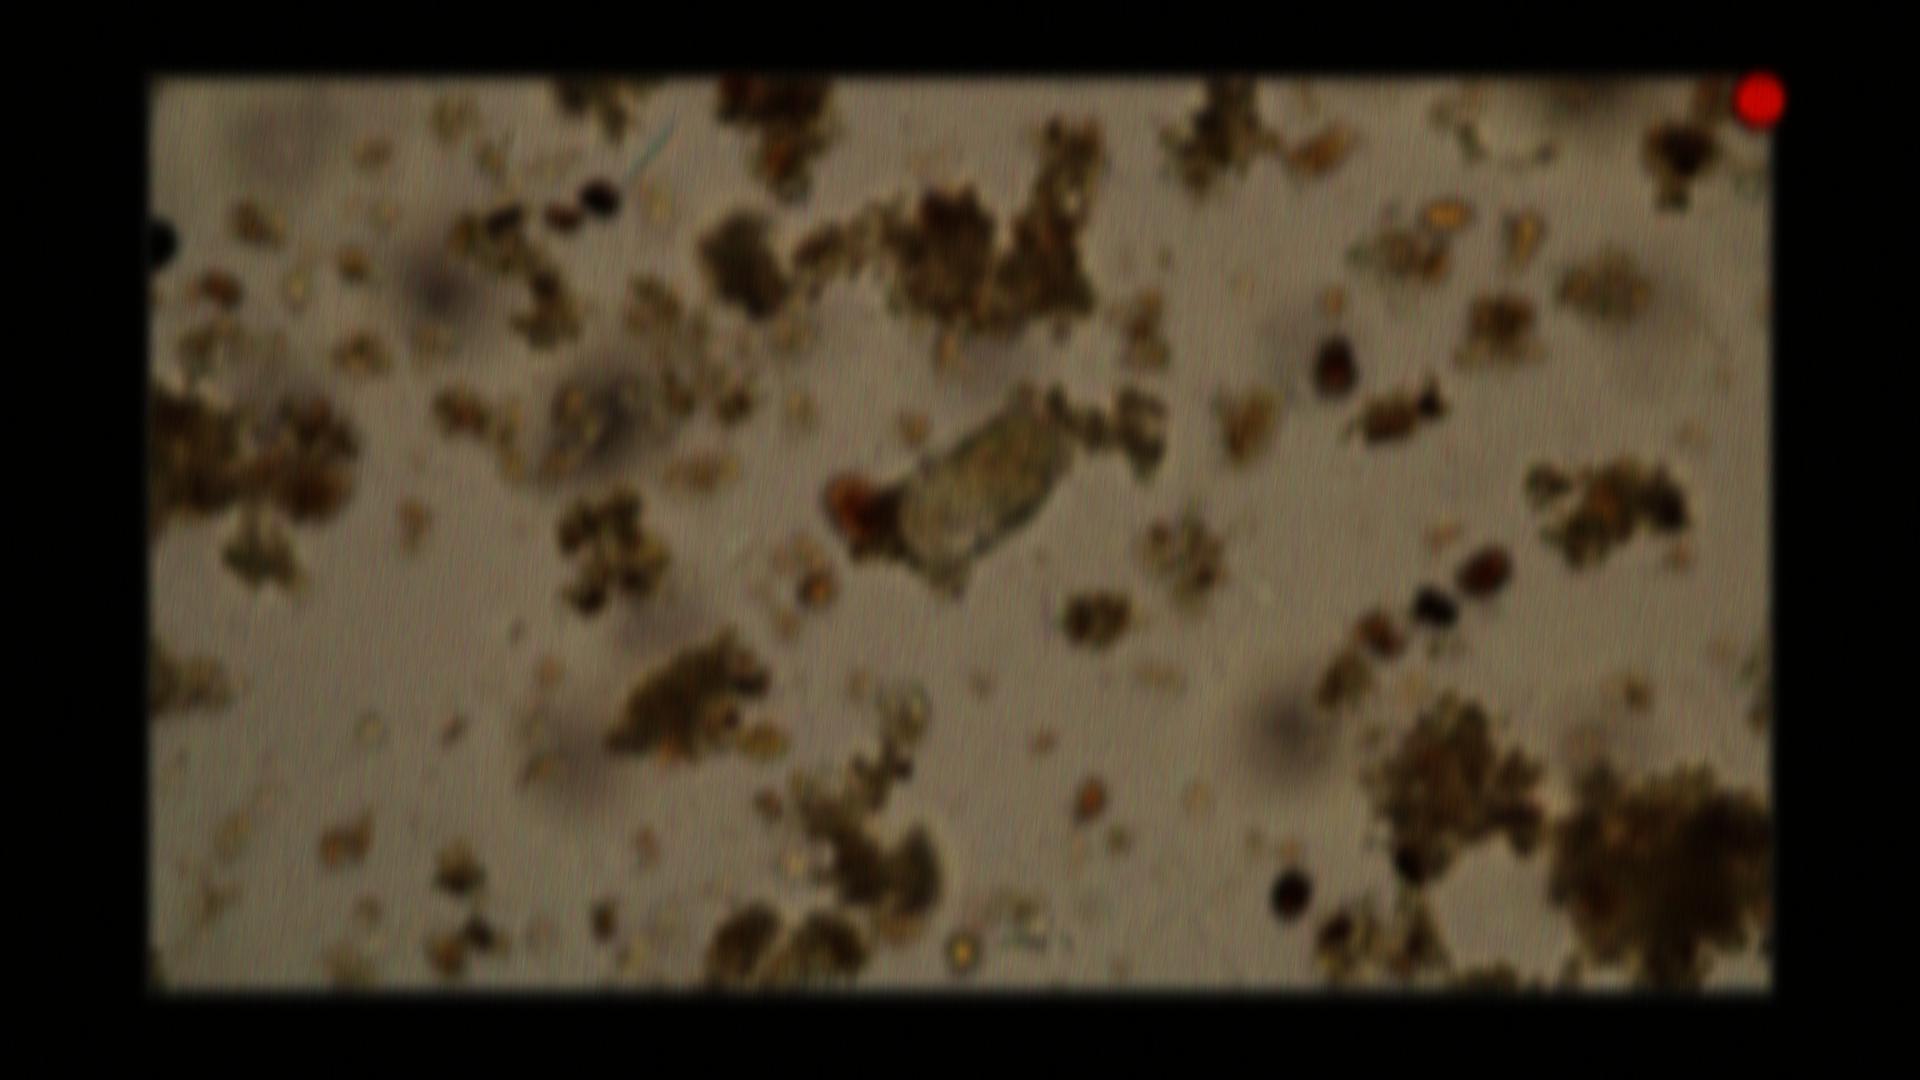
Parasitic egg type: Hookworm egg